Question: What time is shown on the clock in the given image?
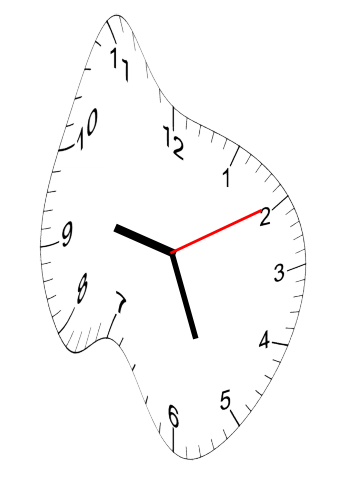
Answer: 09:26:10